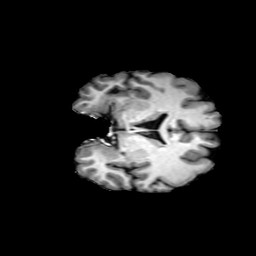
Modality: T1w
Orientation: coronal
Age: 42
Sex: female
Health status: ill